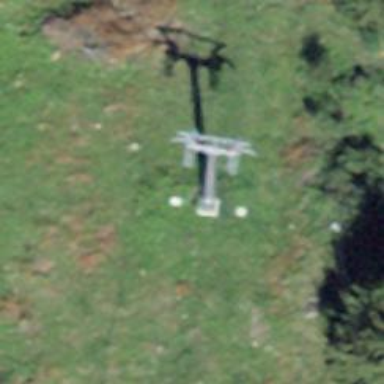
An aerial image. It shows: Pylon for aerialway.